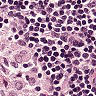
Metastatic tissue present: no